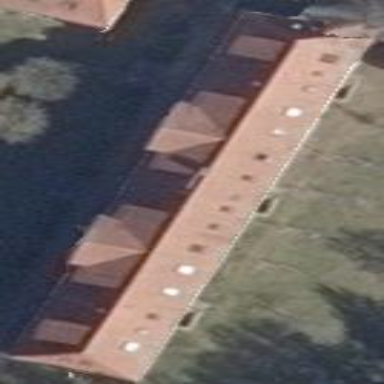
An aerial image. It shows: Hipped roof on apartment building.